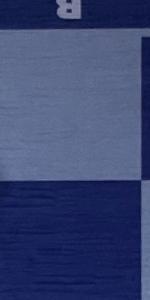
Label: Empty